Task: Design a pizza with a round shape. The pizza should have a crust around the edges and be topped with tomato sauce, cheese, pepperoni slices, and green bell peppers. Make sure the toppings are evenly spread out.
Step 201:
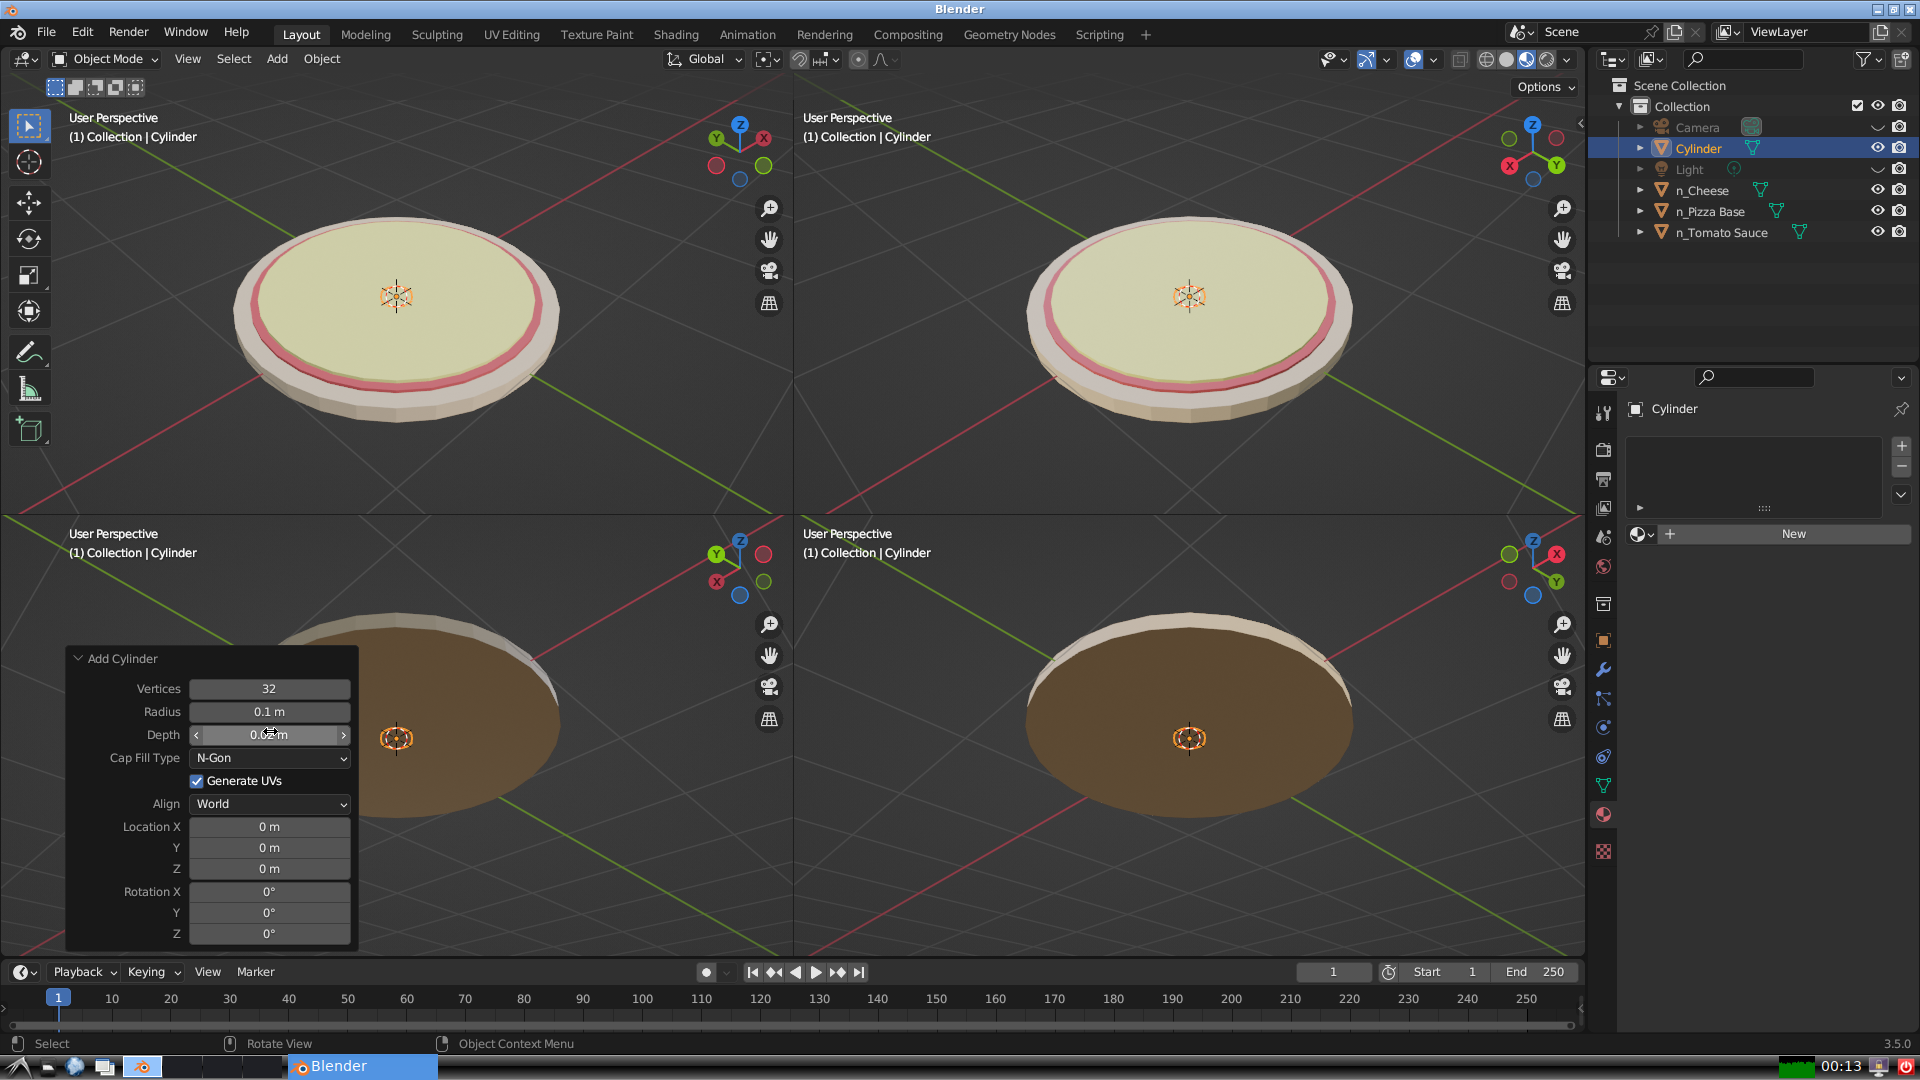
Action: click: no